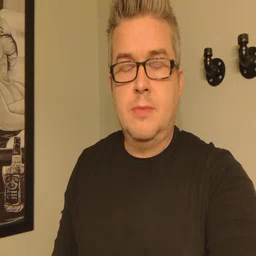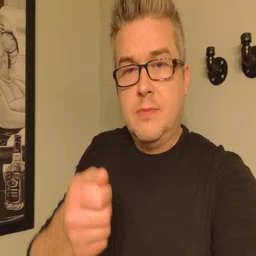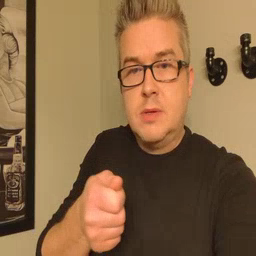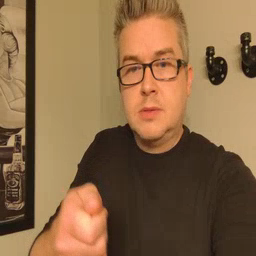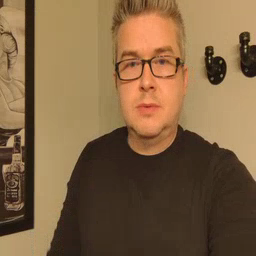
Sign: vacuum